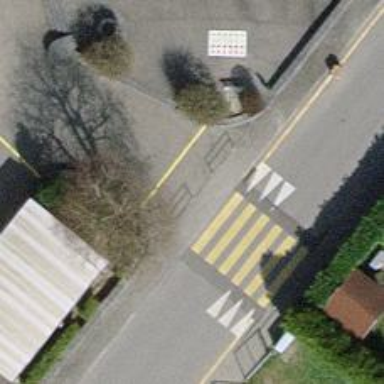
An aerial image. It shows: Fixed single cycle barrier.